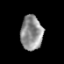
Tissue: prostate
Cell type: Epithelial cells
Senescence score: 0.1709
Nuclear area (px): 740
Mean DAPI intensity: 144.442